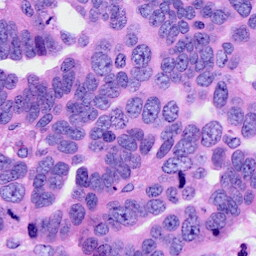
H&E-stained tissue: Ovarian